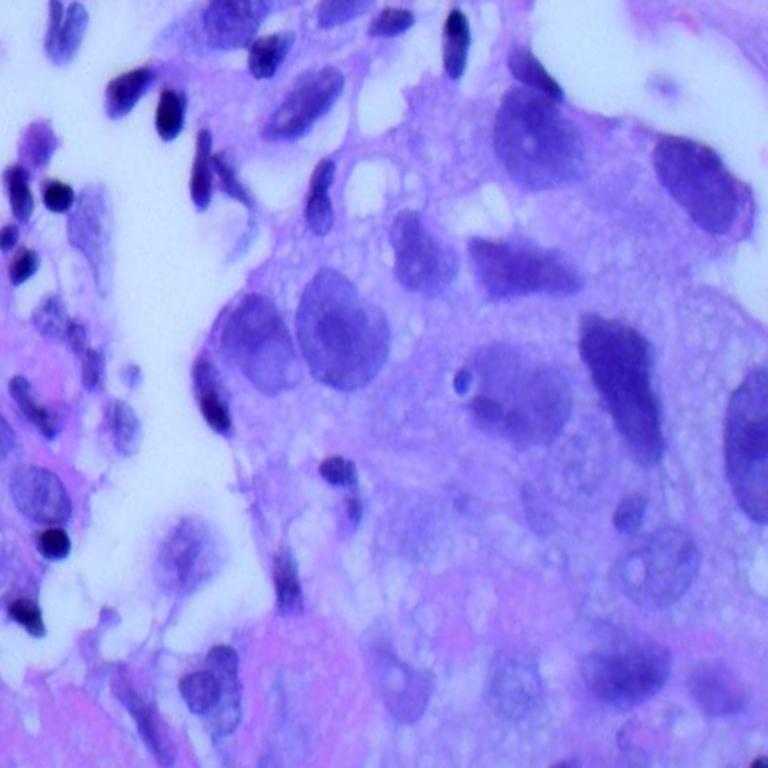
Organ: lung
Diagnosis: adenocarcinomas